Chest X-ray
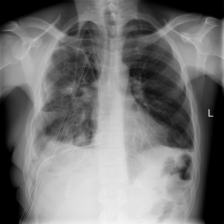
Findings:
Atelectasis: negative
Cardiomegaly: negative
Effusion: negative
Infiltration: negative
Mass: negative
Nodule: negative
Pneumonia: negative
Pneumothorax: negative
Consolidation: negative
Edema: negative
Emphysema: negative
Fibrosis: negative
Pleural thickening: negative
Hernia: negative